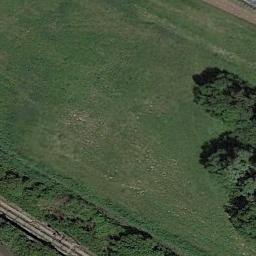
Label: meadow